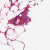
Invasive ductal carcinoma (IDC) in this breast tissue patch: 0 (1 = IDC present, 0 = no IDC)